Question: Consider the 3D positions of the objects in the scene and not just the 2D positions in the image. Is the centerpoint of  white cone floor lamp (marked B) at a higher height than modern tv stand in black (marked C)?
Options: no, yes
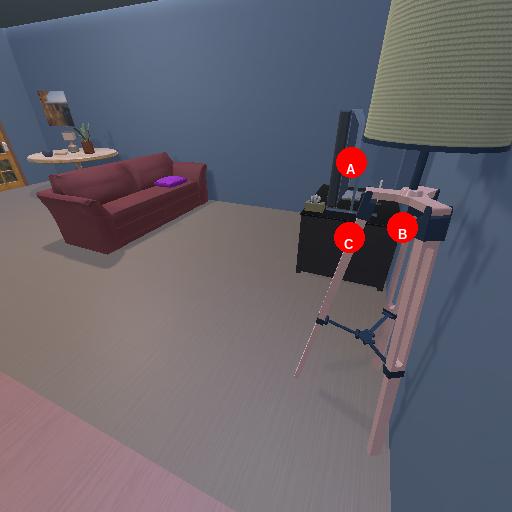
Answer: no